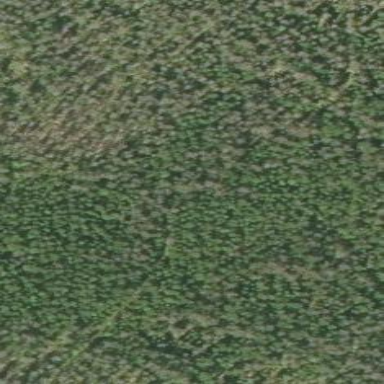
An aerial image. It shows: Woodland with needle-leaved trees.